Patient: sex M, age 63
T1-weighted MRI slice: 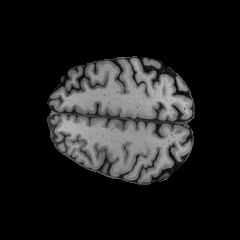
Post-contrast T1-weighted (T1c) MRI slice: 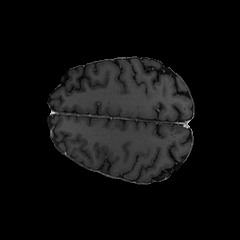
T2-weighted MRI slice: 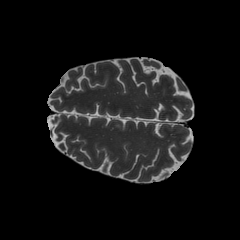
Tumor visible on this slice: no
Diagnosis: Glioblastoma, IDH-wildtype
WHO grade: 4